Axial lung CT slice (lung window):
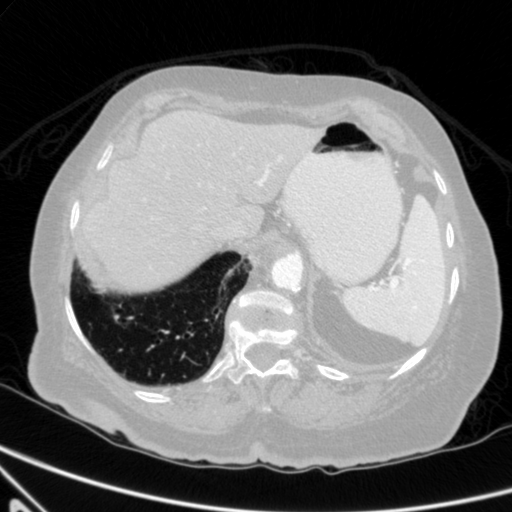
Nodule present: no